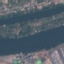
Label: River